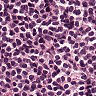
Metastatic tissue present: no